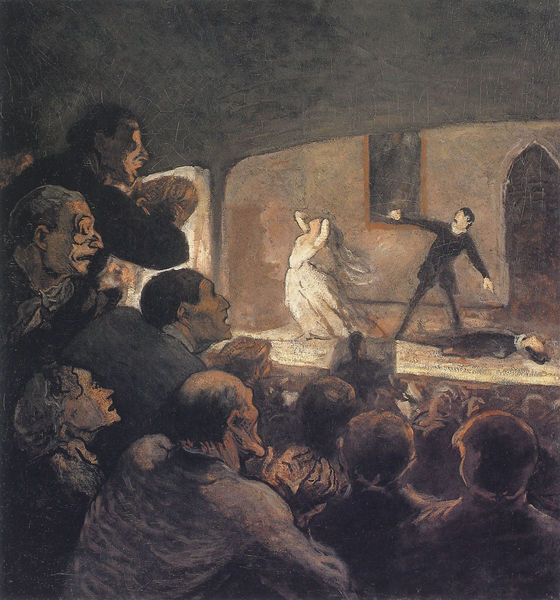
Titel: Au théatre
Künstler: Honoré Daumier
Institution: München, Bayrische Staatsgemäldesammlungen, Neue Pinakothek, Kat. 260
Schlagwörter: dunkel, gemälde, held, kopf, mann, weiß, frauen, menschen, ausschnitt, frau, haar, holz, kleid, köpfe, licht, männer, raum, rücken, schwarz, szene, tür, gebäude, malerei, menge, gesichter, architektur, entsetzen, gesicht, kleidung, leiche, mord, rahmen, tod, tot, toter, bild, boden, realismus, aufführung, bühne, publikum, theater, unterhaltung, zuschauer, moderne, valotton, farbe, bühnenbild, loge, vorführung, vorstellung, laut, beobachter, braut, schauspiel, zuschauerraum, karrikatur, scharz, schrecken, anschauen, staunen, toulouse-lautrec, stück, sterben, dramatisch, schua, zuschauen, schauspieler, aufregung, emotionen, drama, sterbeszene, sterbend, verbrechen, emotion, spannung, erstaunen, munk, theaterszene, ergriffen, schock, ergriffenheit, theaterstück, dramaturgie, n, todesstzene, daliegen, schocl, bielf